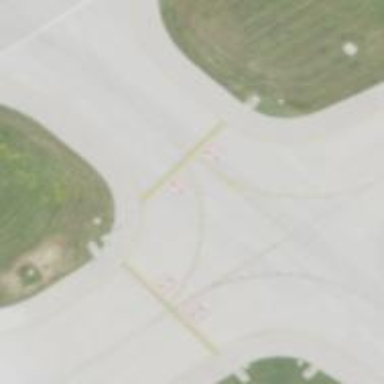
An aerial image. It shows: Image of taxiway at airport.